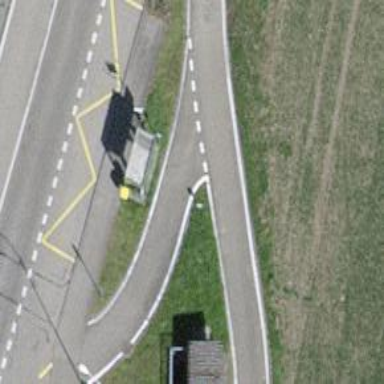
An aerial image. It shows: Asphalt cycleway.